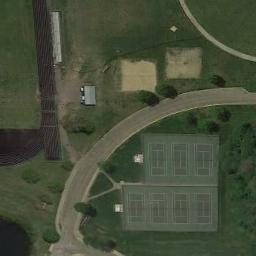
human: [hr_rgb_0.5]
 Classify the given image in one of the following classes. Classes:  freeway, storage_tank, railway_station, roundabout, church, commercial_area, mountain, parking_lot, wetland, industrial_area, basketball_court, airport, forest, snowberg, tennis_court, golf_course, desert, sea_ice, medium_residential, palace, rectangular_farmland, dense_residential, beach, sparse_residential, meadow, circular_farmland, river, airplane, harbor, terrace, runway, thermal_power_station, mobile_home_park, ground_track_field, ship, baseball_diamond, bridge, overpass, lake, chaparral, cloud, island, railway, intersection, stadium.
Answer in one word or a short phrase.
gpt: tennis_court